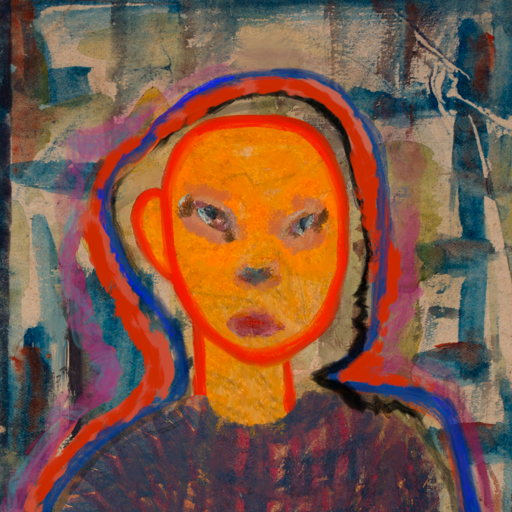
Background: Orphan, Head And Neck Front: Sisters, Face Front: Boggyland, Bust: In_The_Sun, Hair Front: Experience, Head Accessory: Blank, Second Necklace: Blank, Necklace: Blank, Baby: Blank